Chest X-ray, PA view. Patient: 11 years old, sex F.
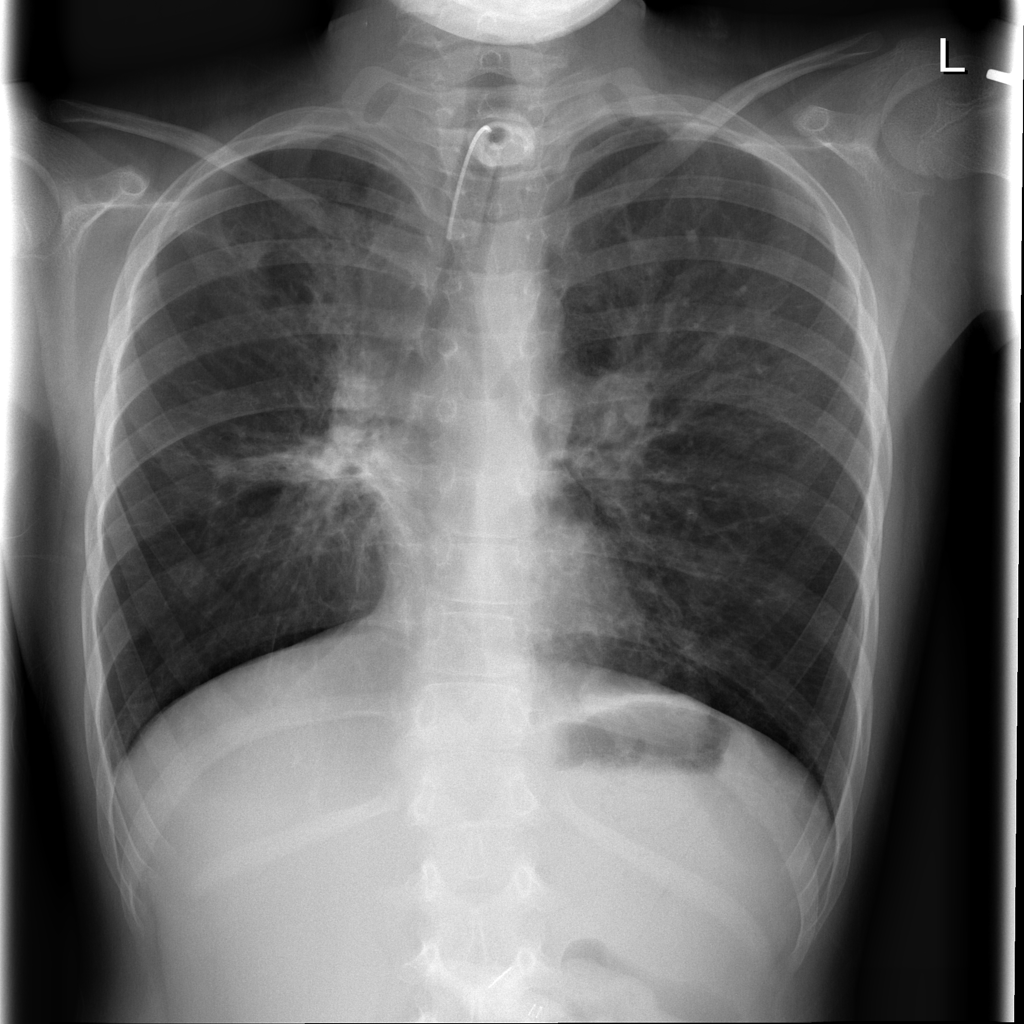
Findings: No Finding